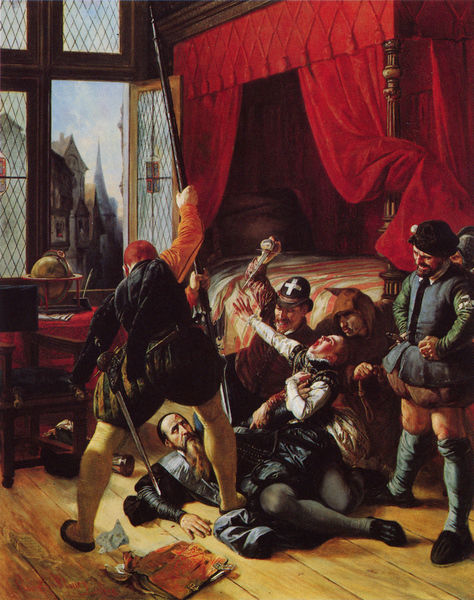
Titel: Scène de la Saint-Barthélemy: assassinat de Brion, gouverneur du prince de Conti, Szene der Bartholomäusnacht: Die Ermordung von Brion, dem Gouverneur des Prinzen von Conti
Künstler: Joseph Nicolas Robert Fleury
Standort: Paris
Institution: Musée du Louvre
Schlagwörter: blau, gemälde, himmel, kampf, mann, schatten, frauen, gelb, grün, menschen, sitzen, stadt, braun, fenster, frau, glas, grau, hintergrund, holz, hut, hüte, licht, männer, raum, schwarz, stuhl, szene, tisch, weiss, zimmer, ausblick, blick, dach, rot, malerei, rock, bart, bärte, hose, kappe, mütze, wand, augen, diener, historie, kleidung, mensch, messer, mord, stehen, stein, tod, tot, innenraum, vorhang, öl, häuser, kirche, boden, auge, haare, interieur, kutte, sessel, decke, kind, turm, turmspitze, beine, bein, bücher, papier, papiere, liegen, lehne, parkett, röcke, schuhe, stab, dorf, dächer, dielen, laut, gewalt, kissen, lanze, holzboden, streifen, bett, bettdecke, robe, gestell, laken, fussboden, strümpfe, erker, blut, offen, buch, kreuz, türme, geschrei, schweiz, politei, politik, polizei, polizist, schwert, streit, säbel, überfall, tumult, kugel, degen, helm, dielenboden, schuh, krause, wallenstein, wissenschaftler, bedrohung, schmerz, dolch, ermordung, strumpfhose, wams, mönch, baldachin, ständer, opfer, speer, töten, butzenscheiben, globus, schrei, generäle, gefallen, stechen, mäner, himmelbett, abwehr, weltkugel, enster, alkoven, prag, sper, aktion, inquisition, schreiend, galilei, kreu, albertus, pumphosen, alkovenbett, bettbezug, fensterausblick, seni, fiorsur, insturmente, wandf, schweizer garde, heneral